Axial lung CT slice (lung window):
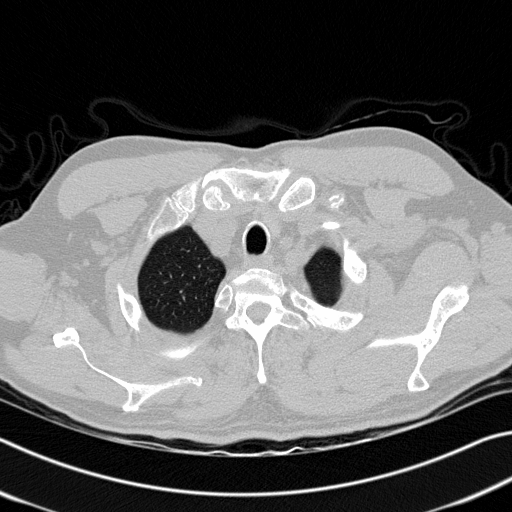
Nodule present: no